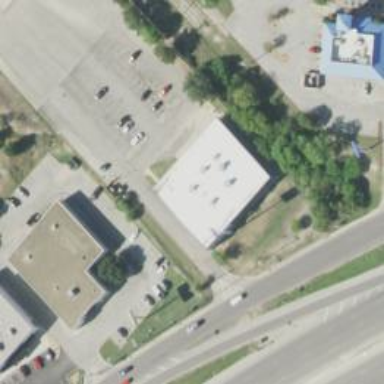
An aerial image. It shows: Retail building.